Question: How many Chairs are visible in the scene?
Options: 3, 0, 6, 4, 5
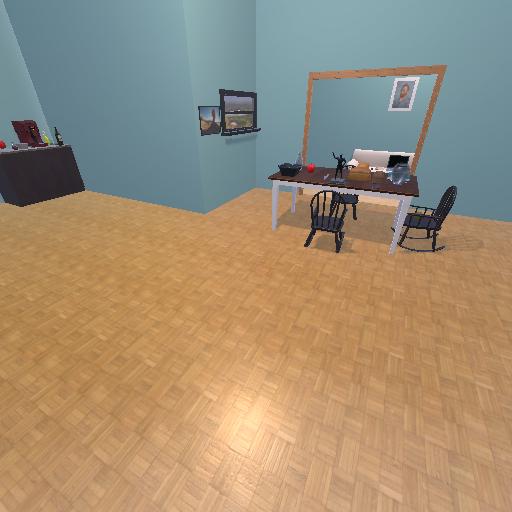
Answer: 3